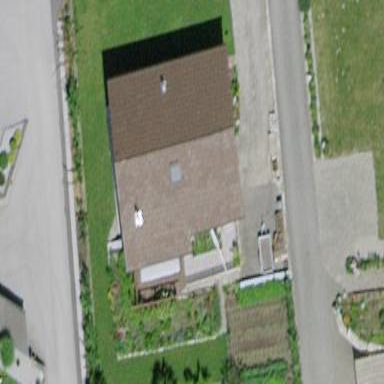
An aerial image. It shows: Detached building with gabled roof.